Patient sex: F
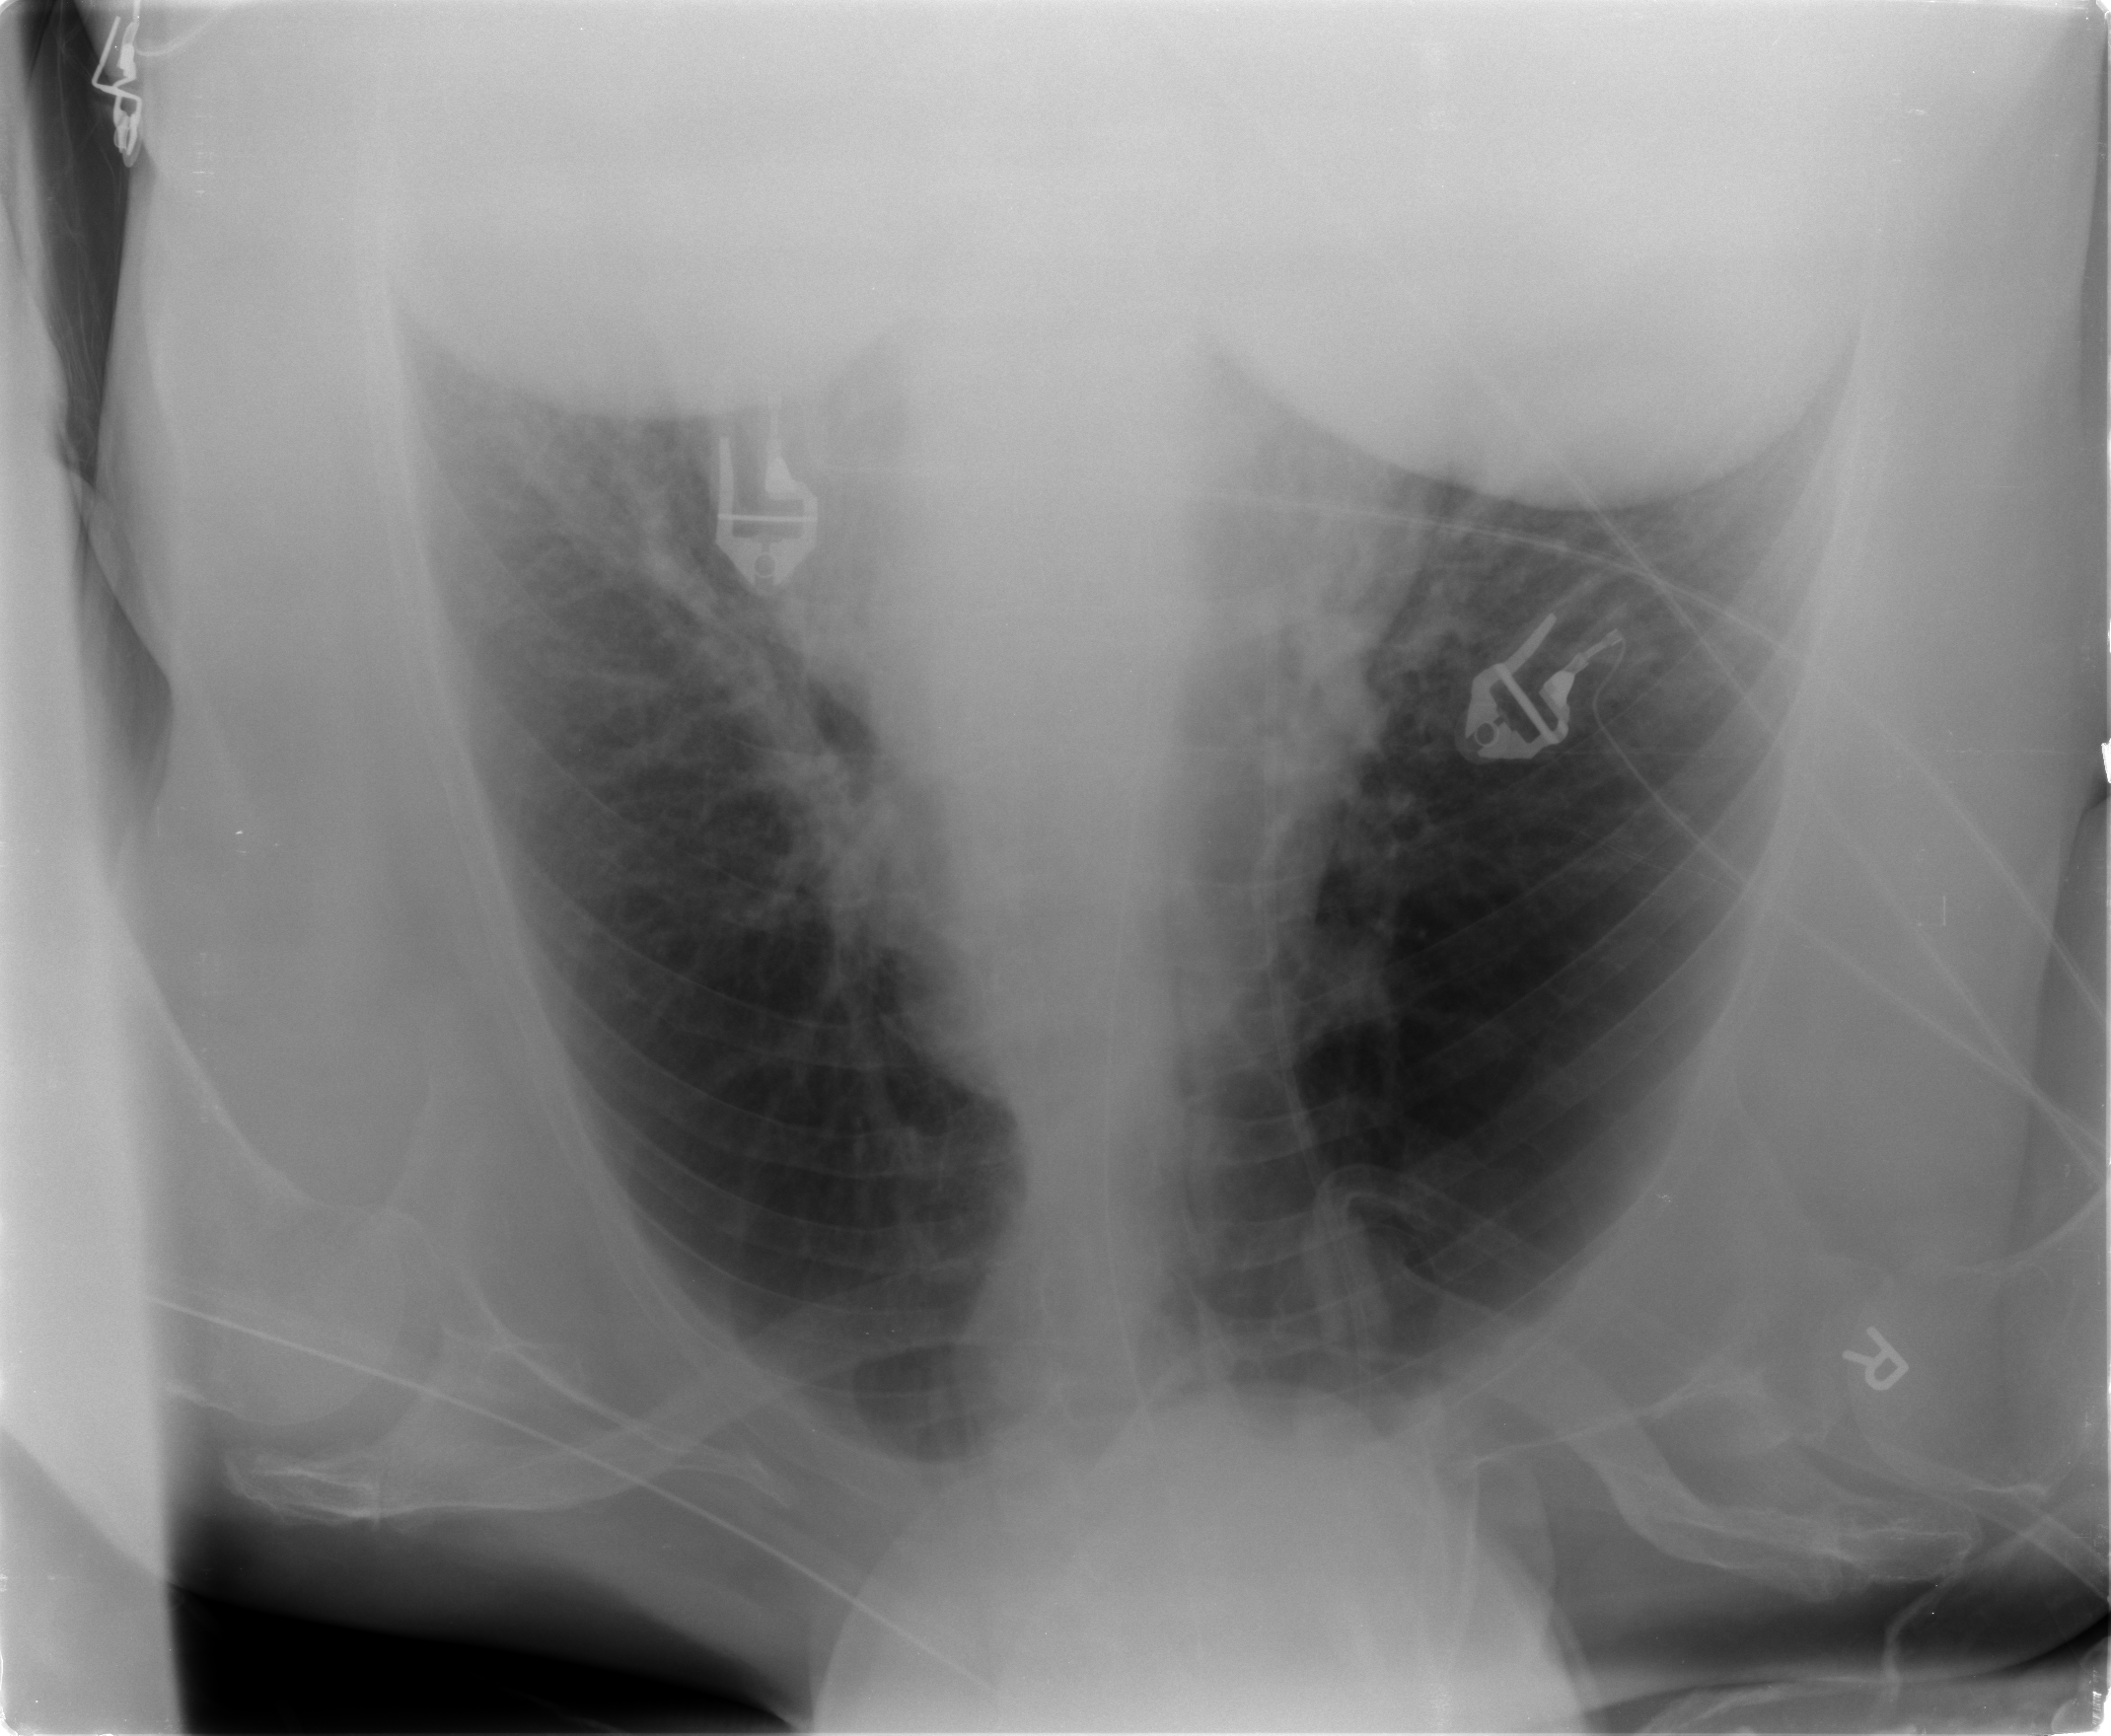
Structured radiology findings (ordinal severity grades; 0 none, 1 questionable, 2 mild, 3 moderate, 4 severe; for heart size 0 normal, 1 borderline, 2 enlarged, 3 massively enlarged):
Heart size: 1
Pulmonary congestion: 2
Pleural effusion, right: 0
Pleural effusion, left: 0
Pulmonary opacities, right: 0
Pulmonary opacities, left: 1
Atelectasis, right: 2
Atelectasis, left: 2